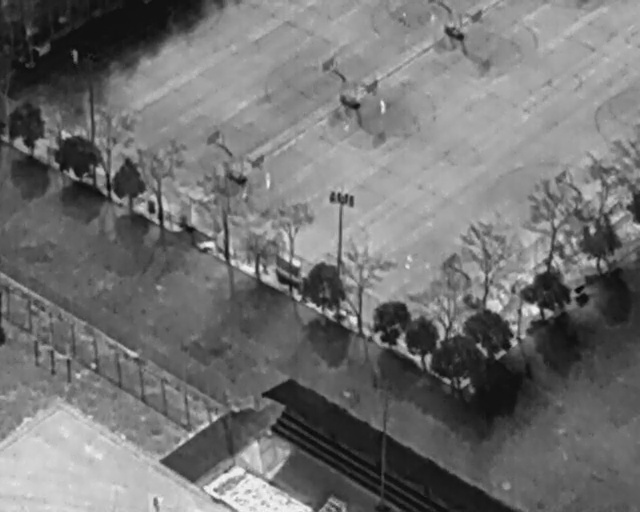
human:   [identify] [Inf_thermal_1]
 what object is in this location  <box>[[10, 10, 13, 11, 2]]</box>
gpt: <ref>1 medium person at the top left</ref>

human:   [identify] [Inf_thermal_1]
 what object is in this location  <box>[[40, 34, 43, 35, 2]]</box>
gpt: <ref>1 small person at the center</ref>

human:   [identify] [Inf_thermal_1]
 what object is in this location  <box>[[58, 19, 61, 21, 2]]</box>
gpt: <ref>1 small person at the top</ref>